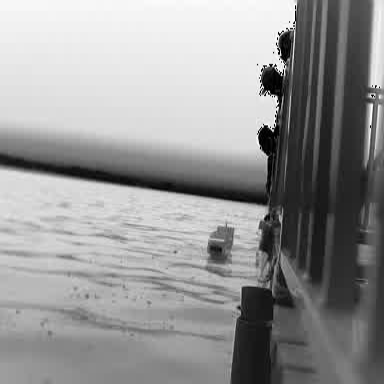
There is a container_ship in the infrared image.